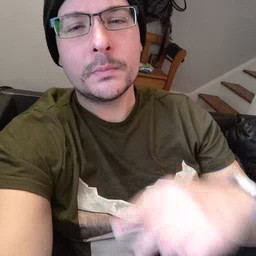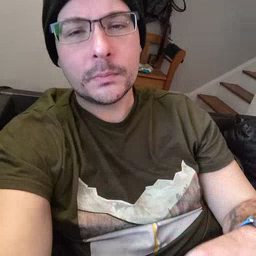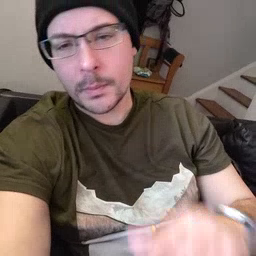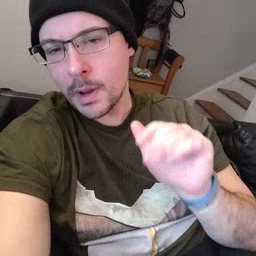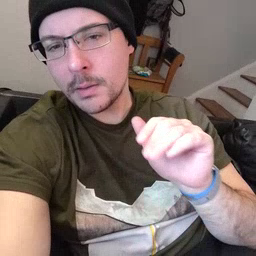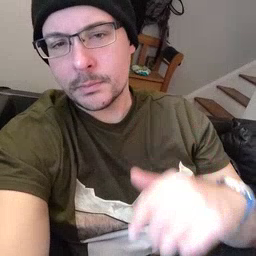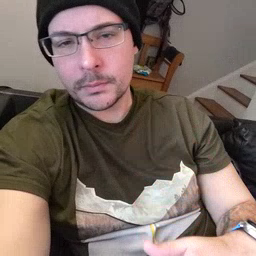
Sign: bye